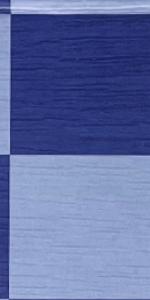
Label: Empty